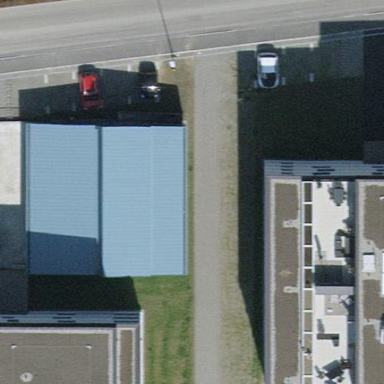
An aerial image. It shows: Building.